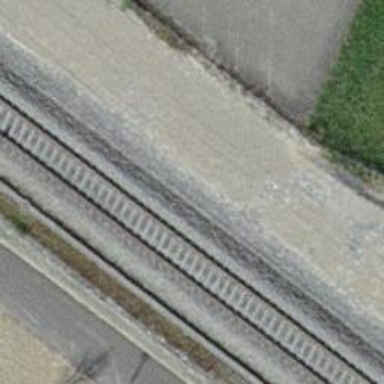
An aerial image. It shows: Abandoned railway spur.